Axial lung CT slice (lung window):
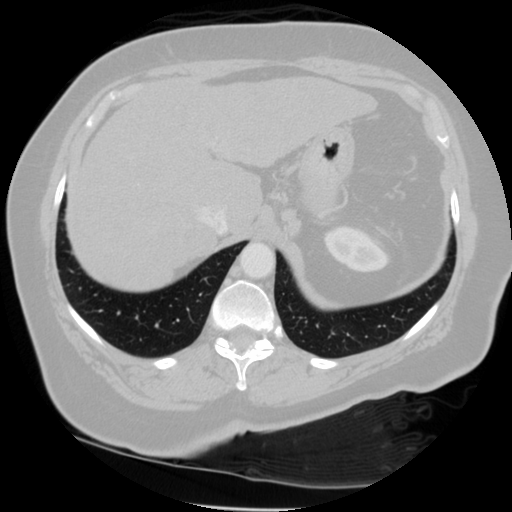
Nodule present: no